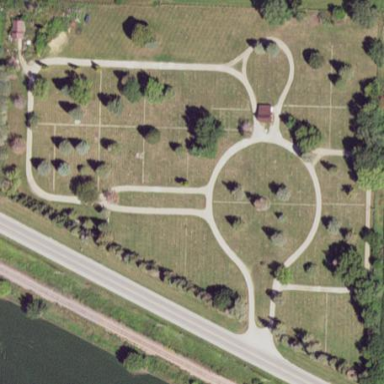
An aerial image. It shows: Cemetery.